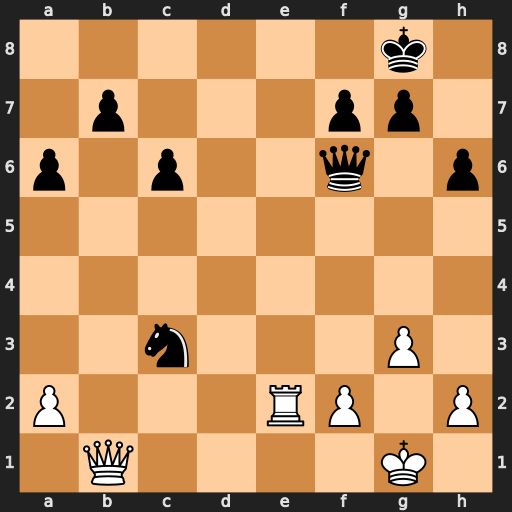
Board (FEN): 6k1/1p3pp1/p1p2q1p/8/8/2n3P1/P3RP1P/1Q4K1
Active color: w
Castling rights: -
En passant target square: -
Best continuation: Re8#